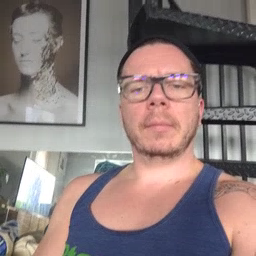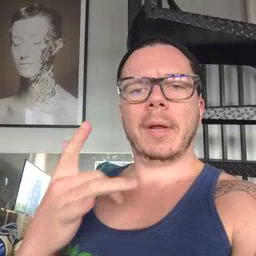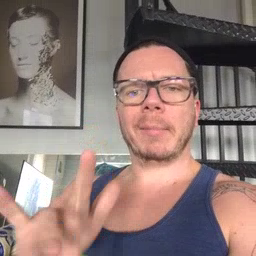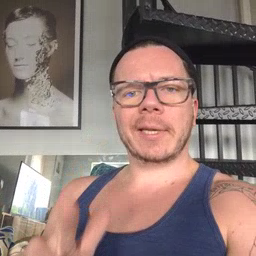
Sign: empty